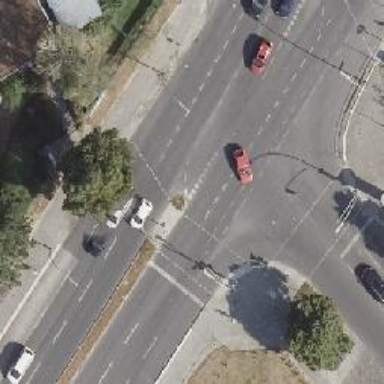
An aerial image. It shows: Crossing with traffic signals.